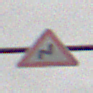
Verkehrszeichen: DoppelkurveRechts
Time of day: MorningAfternoon
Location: Outdoor (Nature)
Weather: Overcast
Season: NotSpecified
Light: Natural